Question: I expect this might get some downvotes / closevotes but I'm going to ask anyway as I can't find an answer to this anywhere else, and I know that others who use Firebug on a daily basis must have noticed this too.
When I hit many "big" sites, such as Google, Paypal, Wordpress sites (especially the admin interface after a couple of plugins are active) and others with Firebug active, it can break on atleast 2-3 errors per page request. Normally it's undefined variables or something along those lines, quite often in jQuery (although what caused that error isn't).
This is very annoying >:( and much more frequent than I remember even a year ago. It happens alot on websites that you would expect to be well checked for script errors which is what I find to be the most puzzling - whenever Firebug reports an error on one of my sites, I fix it until none show up, ever. What's the difference here?
What I want to know is this: has firebug's error detection gotten alot stricter recently or have the general standards of script coding gotten worse - or a mix of both?
Or am I just being an idiot and have switched on super-uber-mega-strict error checking somehow?
Using Firebug 1.9.1 with Firefox 11.0 on Max OSX Lion.
the kind of thing I see more times a day than I should in a month:

p.s error is 'a is null', somewhere in the jQuery source.
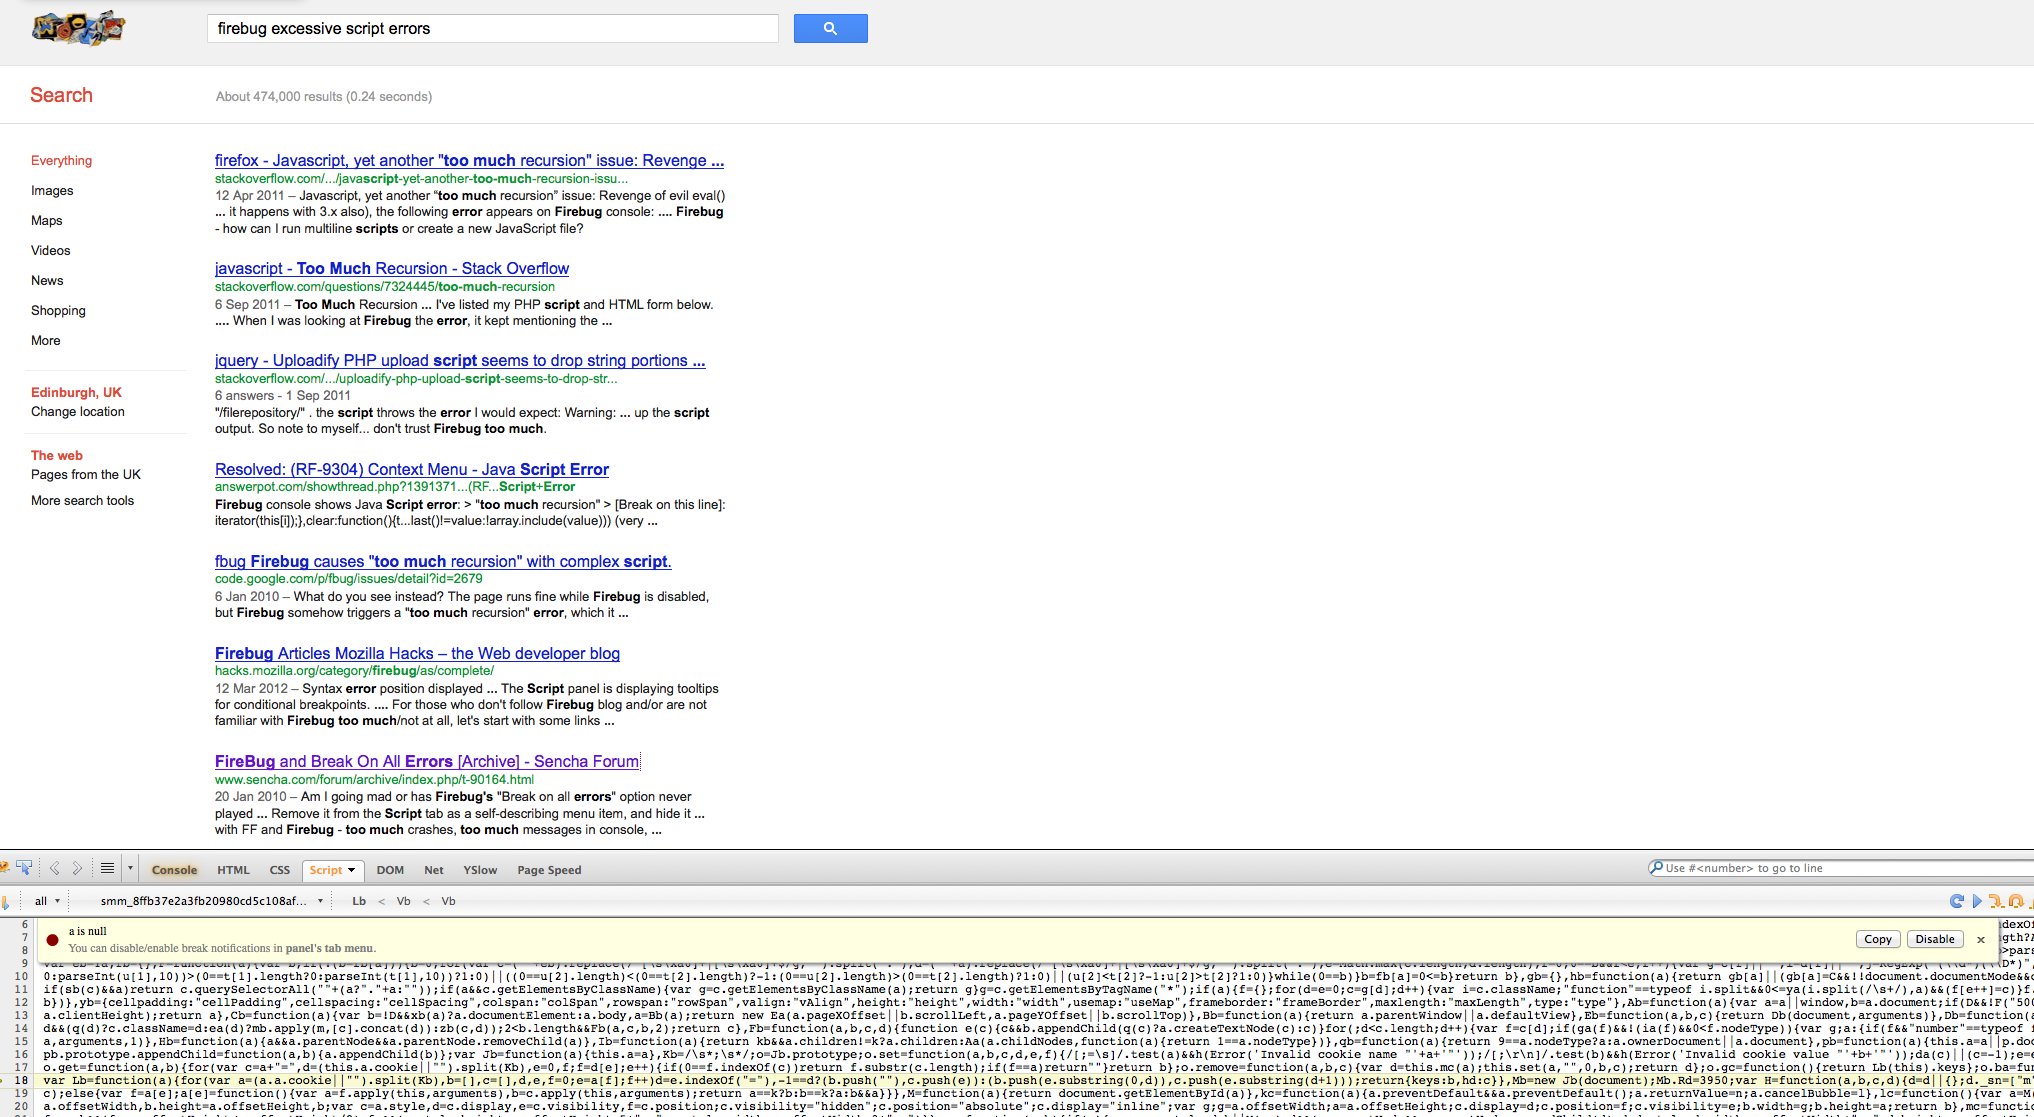
Answer: You've stumbled on the fact that many big websites are badly coded.